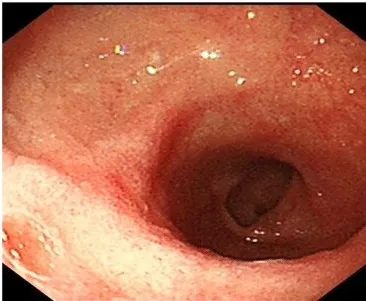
Endoscopic ultrasonography and resected lesions. (D) Postoperative gastroscopy 3 months later showed the healing of the resection sites.
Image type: endoscopy (airway_endoscopy)